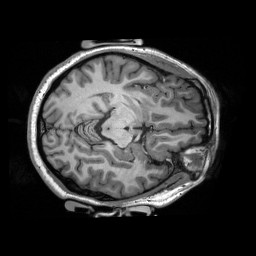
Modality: T1w
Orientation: coronal